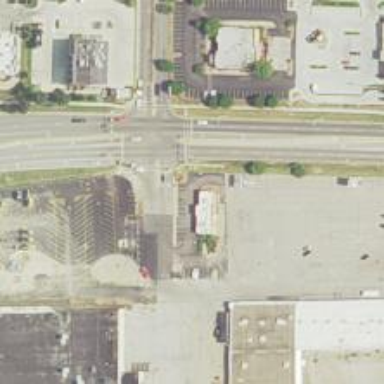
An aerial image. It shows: Solid stop line on the road.